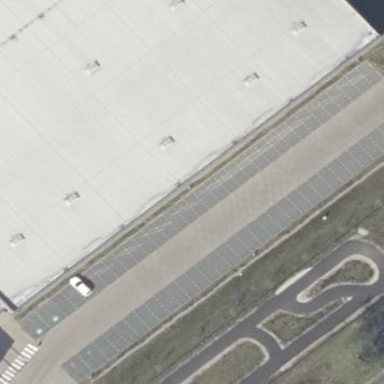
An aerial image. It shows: Parking area surfaced with paving stones.